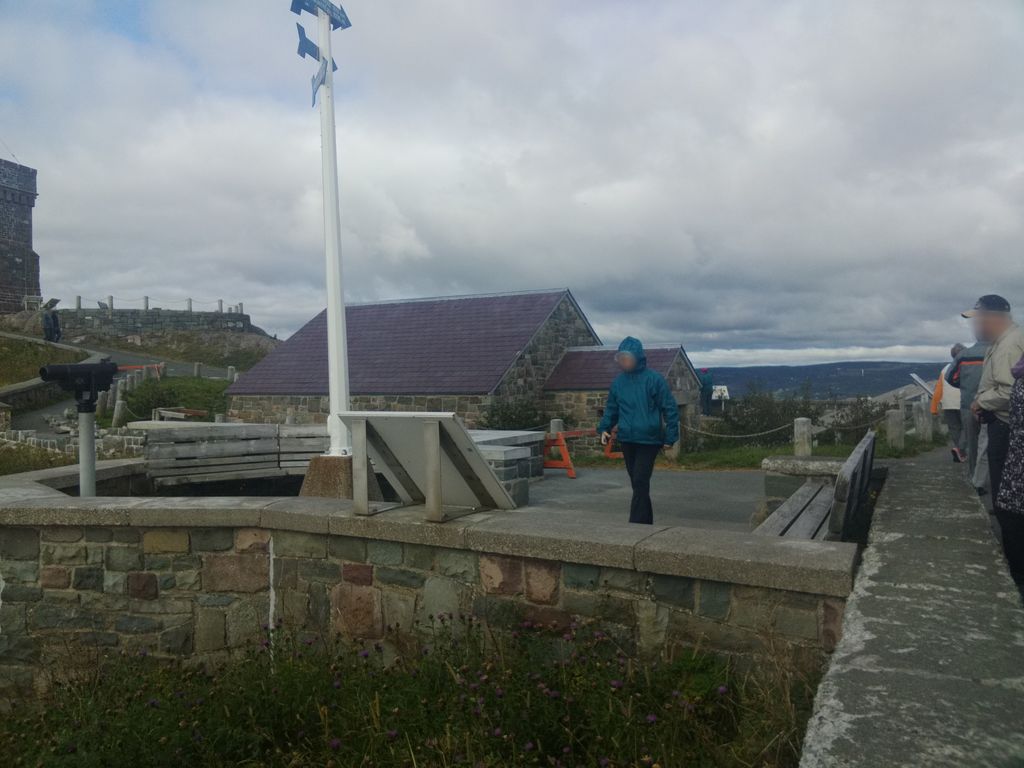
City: st_johns